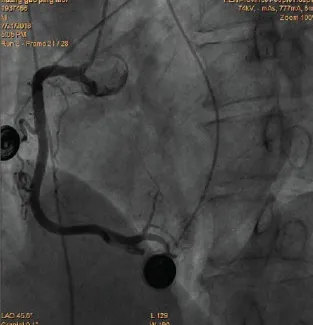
Coronary angiography showed the absence of obstructive coronary lesions in RCA.
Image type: radiology (ultrasound)